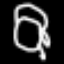
Label: frog